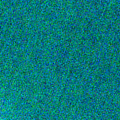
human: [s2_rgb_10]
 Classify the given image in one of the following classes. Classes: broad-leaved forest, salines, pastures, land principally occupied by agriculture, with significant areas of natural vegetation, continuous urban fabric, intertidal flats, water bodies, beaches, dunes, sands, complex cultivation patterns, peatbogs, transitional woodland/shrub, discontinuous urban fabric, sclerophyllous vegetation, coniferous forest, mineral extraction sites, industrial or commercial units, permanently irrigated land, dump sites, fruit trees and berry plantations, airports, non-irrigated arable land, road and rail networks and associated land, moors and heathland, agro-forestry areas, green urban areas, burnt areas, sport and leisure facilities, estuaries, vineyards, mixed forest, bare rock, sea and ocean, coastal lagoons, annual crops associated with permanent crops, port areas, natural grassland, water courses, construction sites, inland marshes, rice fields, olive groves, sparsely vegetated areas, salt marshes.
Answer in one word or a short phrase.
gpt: sea and ocean